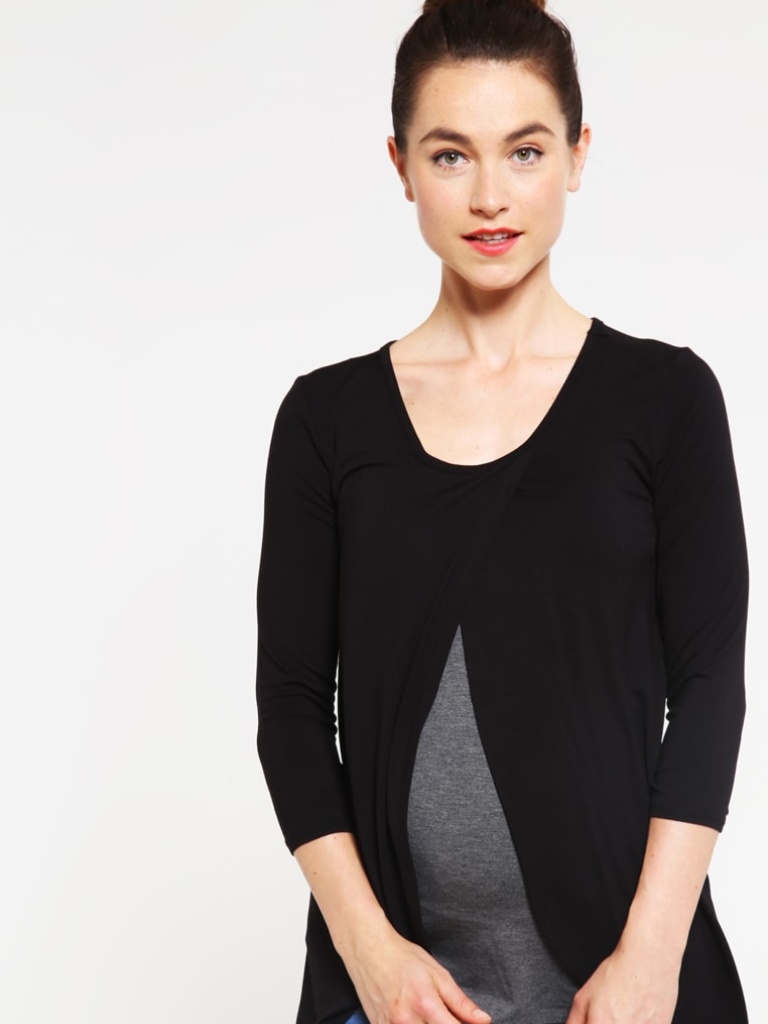
knit tight a long-sleeved with the sleeves down thigh length Untucked v-neck cardigan